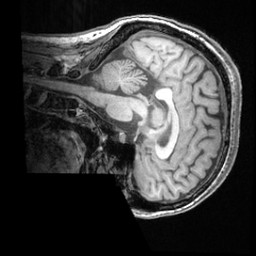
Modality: T1w
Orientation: sagittal
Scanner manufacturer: ge
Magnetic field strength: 3 T
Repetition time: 0.008572 s
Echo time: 0.003384 s